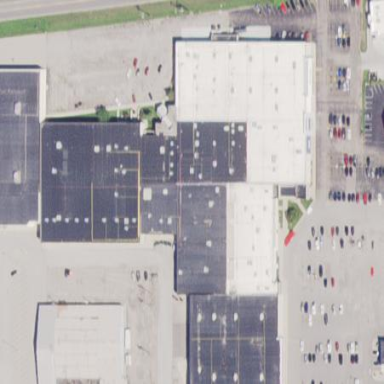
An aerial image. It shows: Mall building.